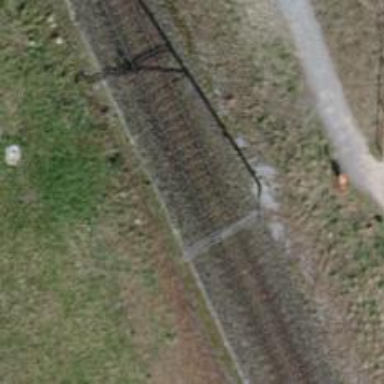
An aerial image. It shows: Railway milestone.